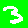
Digit: 3